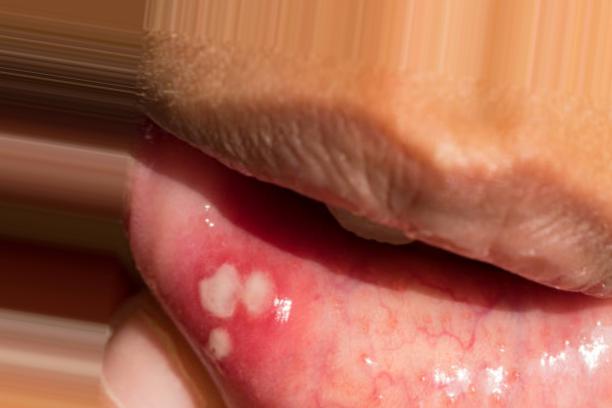
Condition: Mouth Ulcer